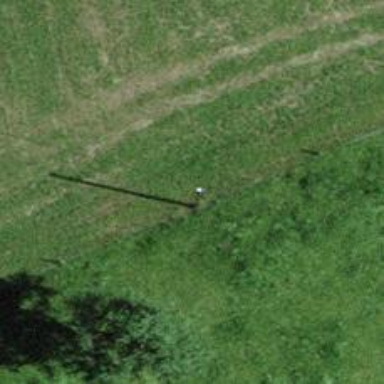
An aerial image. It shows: Minor power line.